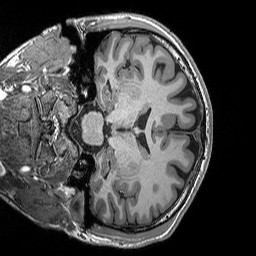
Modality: T1w
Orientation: coronal
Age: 27
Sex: male
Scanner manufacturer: siemens
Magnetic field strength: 3 T
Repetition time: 2.3 s
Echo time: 0.00298 s